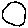
Label: moon